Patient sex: M
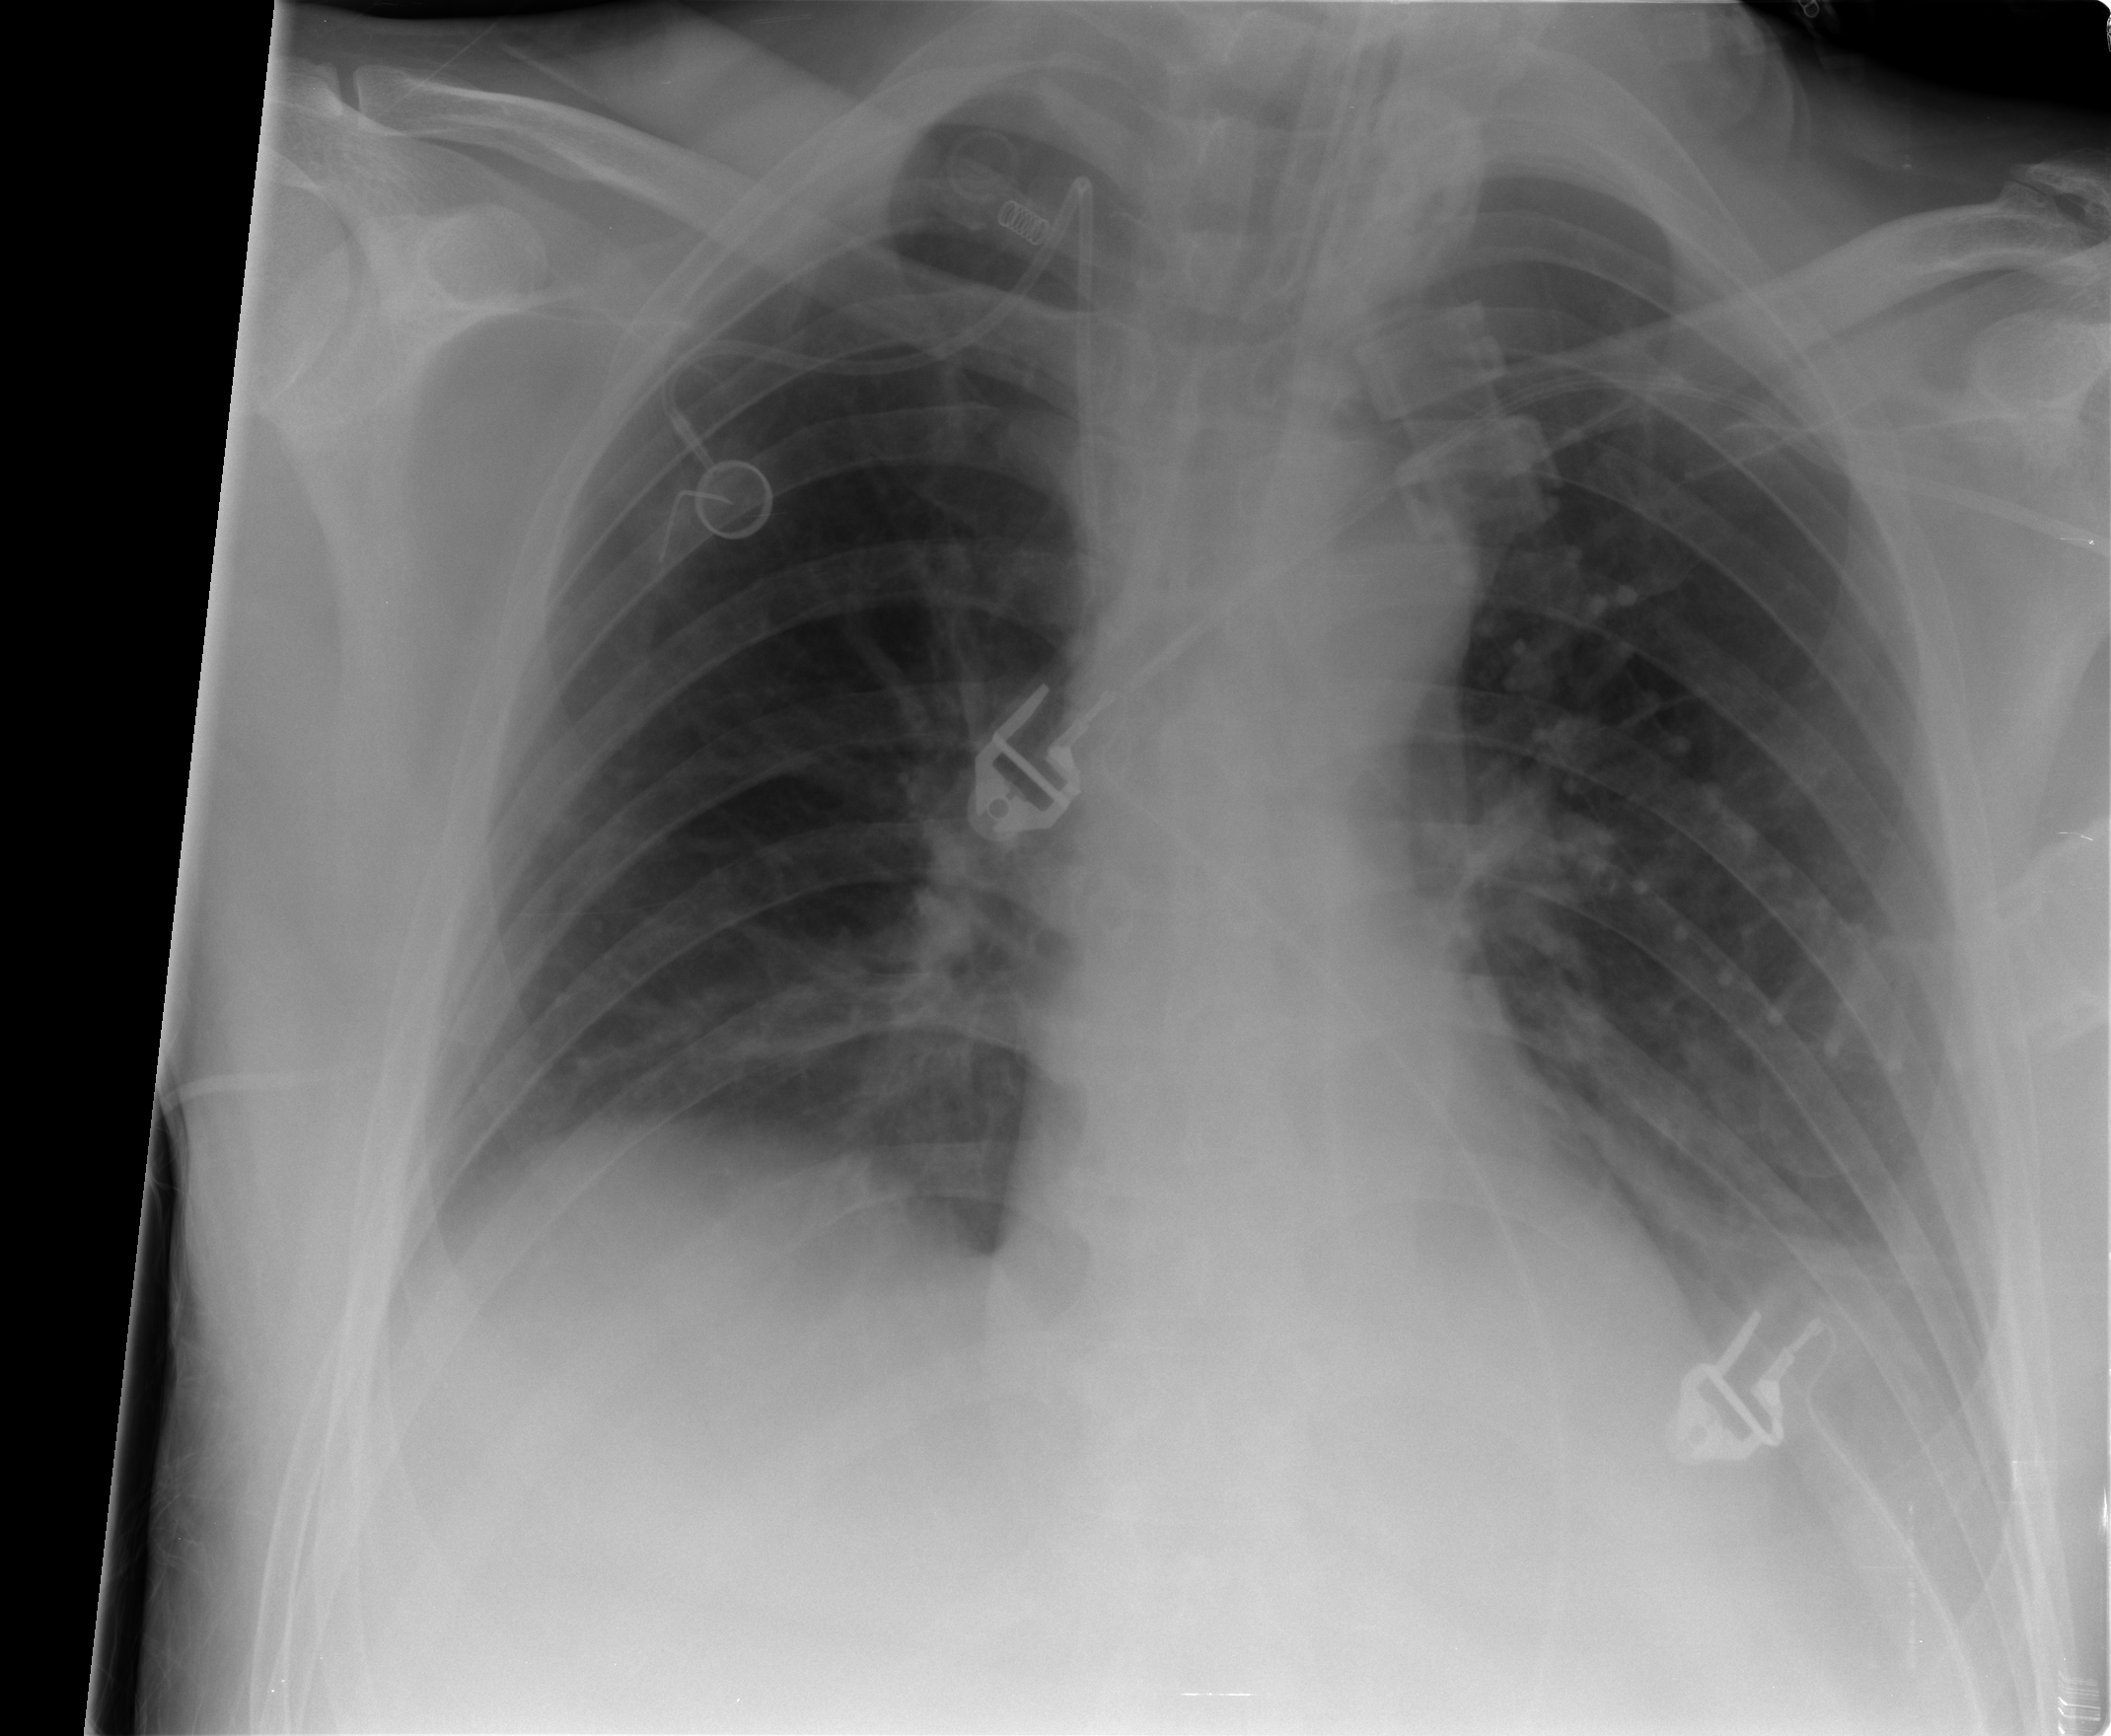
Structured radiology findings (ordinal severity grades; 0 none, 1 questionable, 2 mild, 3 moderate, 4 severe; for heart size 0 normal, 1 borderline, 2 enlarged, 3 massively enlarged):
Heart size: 0
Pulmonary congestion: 0
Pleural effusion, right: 1
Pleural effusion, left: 1
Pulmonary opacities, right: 0
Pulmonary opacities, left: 0
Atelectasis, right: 2
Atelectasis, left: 2